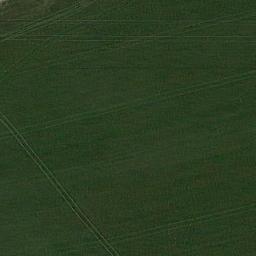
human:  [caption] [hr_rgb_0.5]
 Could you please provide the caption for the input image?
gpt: The entire image is dominated by grass .

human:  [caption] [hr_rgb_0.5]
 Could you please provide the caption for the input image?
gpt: A large lush green meadow covered with green grass with two parallel paths .

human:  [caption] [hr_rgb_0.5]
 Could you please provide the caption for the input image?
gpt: This meadow has evenly distributed dense grasses and some trails are also on the meadow .

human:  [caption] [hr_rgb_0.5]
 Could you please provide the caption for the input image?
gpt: The meadow is dense but uneven .

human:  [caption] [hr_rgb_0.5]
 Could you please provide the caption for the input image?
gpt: A dense meadow with many green grass .